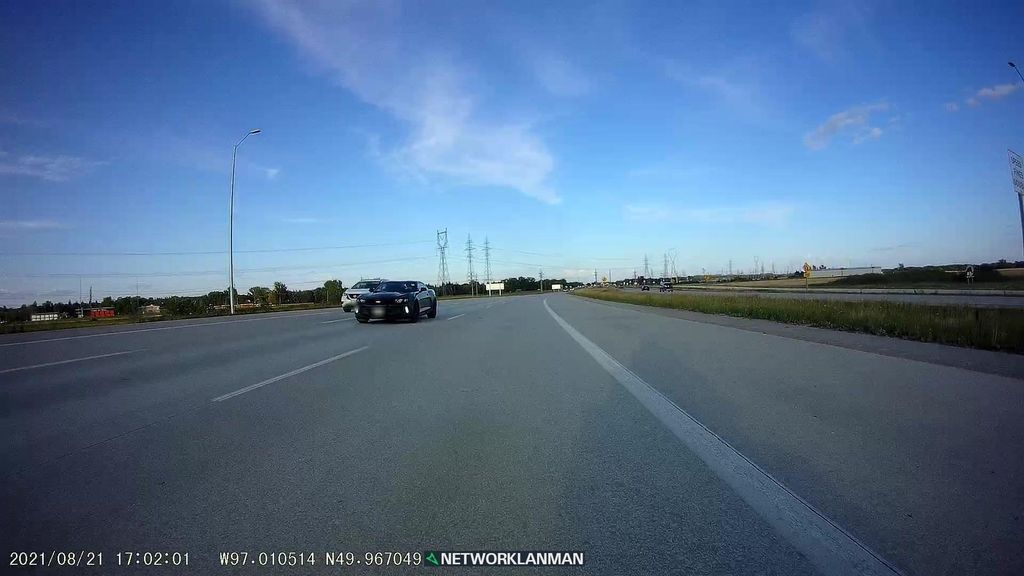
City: winnipeg